Interaction volume radius: 5 \u00c5
Interaction volume height: 40 \u00c5
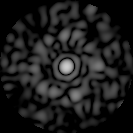
Disorder parameter: 0.8407